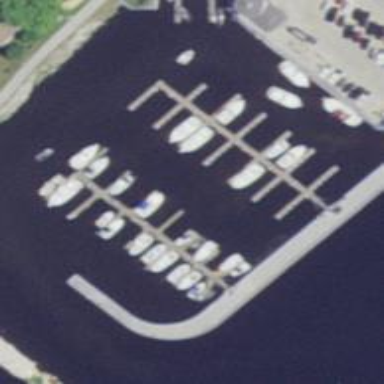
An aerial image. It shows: Marina on leisure land.